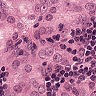
Metastatic tissue present: yes